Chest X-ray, AP view. Patient: 32 years old, sex M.
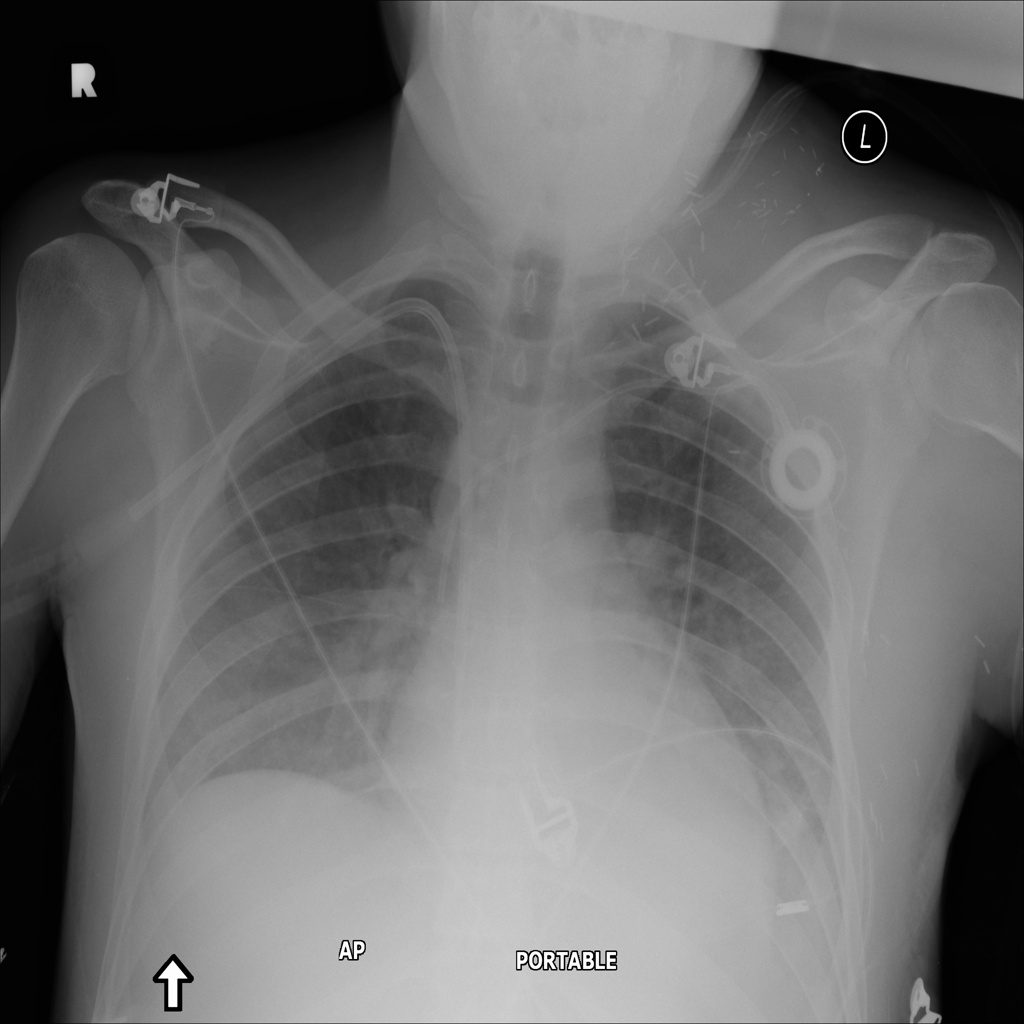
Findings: Effusion